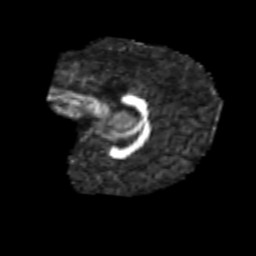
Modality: FA
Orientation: sagittal
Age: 7
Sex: male
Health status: healthy